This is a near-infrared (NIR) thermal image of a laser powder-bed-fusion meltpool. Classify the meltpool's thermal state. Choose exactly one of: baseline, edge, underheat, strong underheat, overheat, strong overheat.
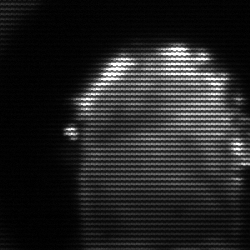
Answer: baseline